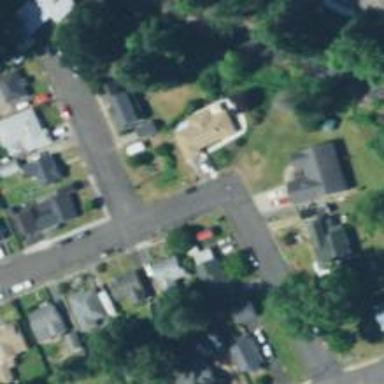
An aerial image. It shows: Residential road with sidewalk on the left side.